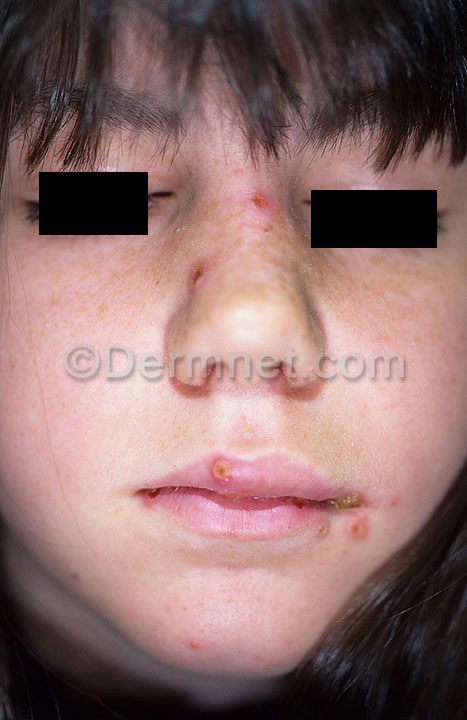
Disease: Warts Molluscum and other Viral Infections